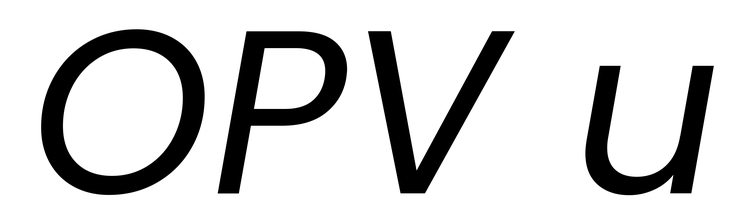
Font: Poppins-Italic